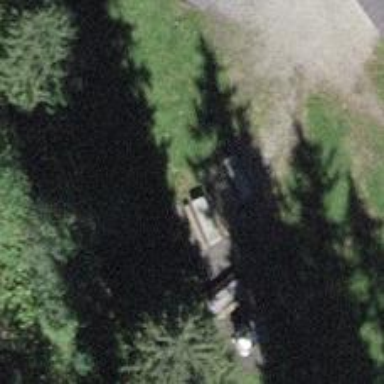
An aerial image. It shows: Picnic table located in leisure land area.